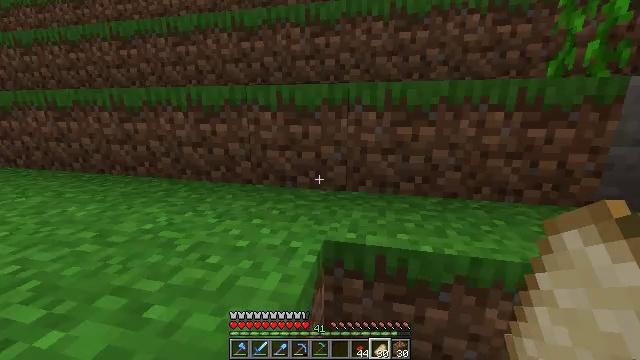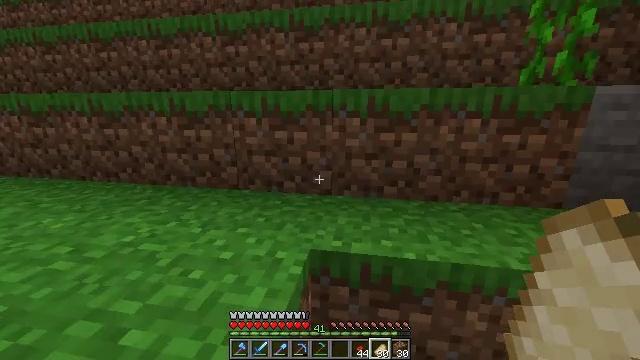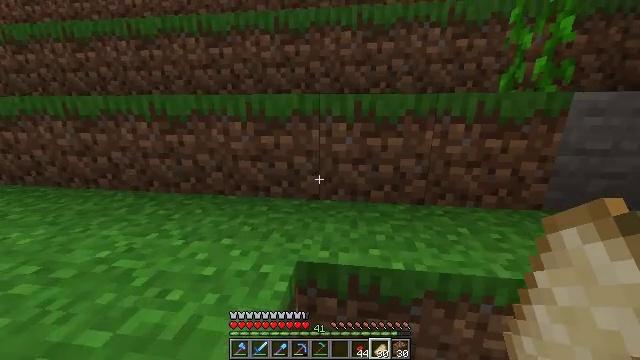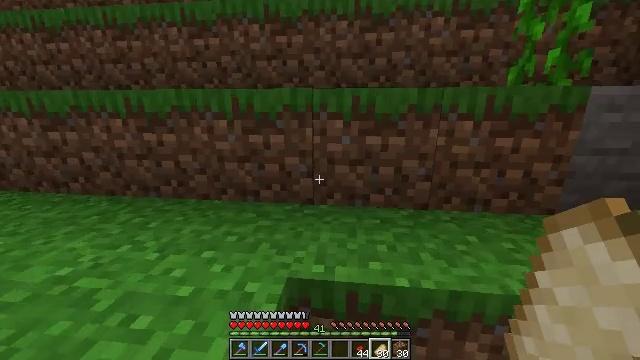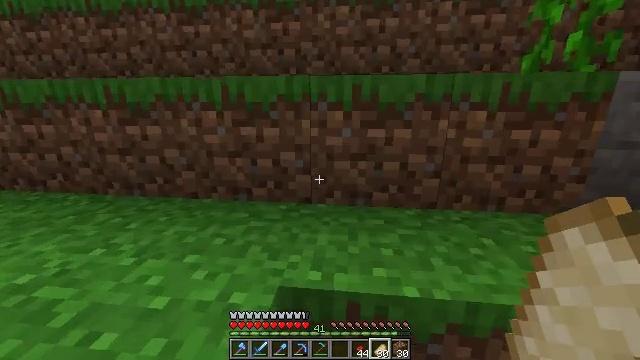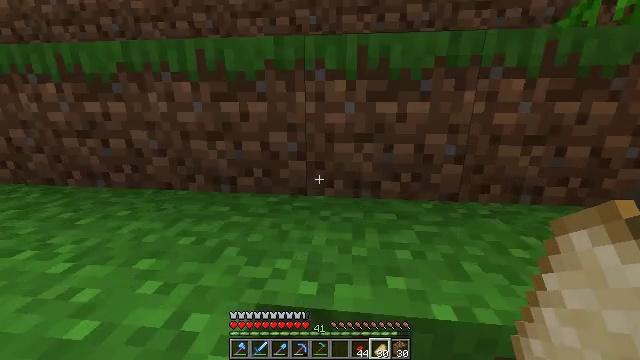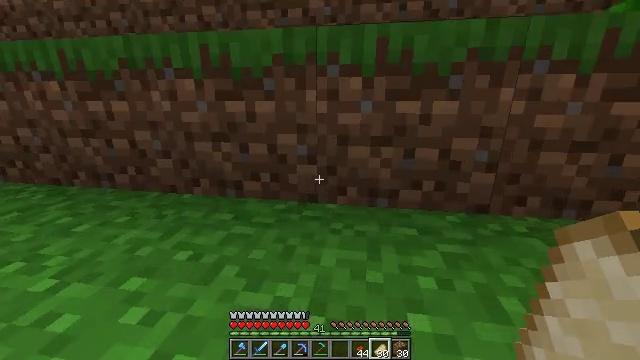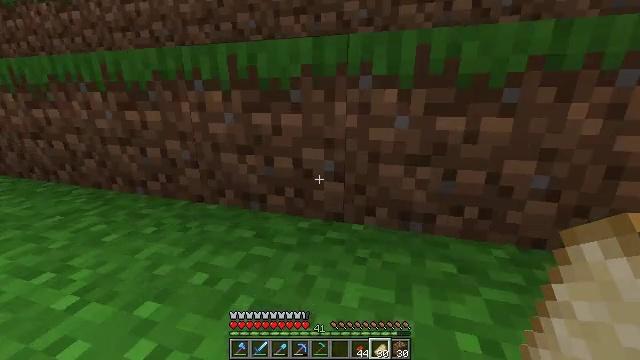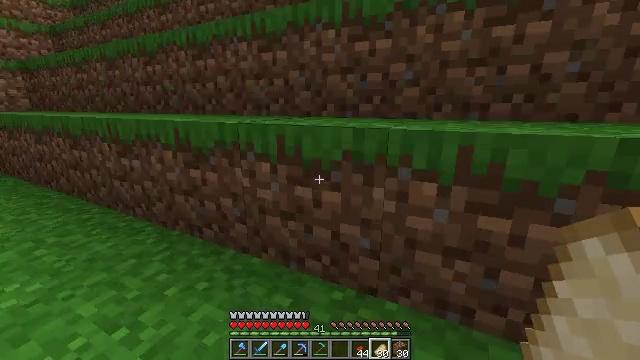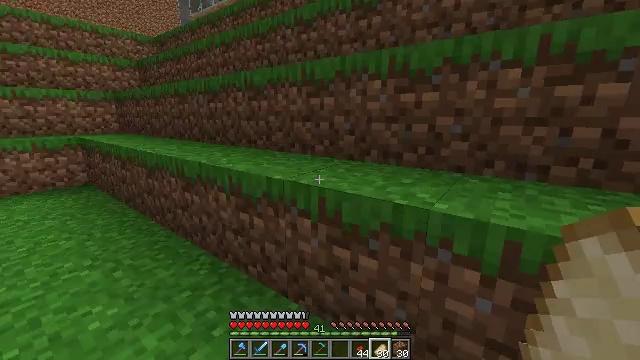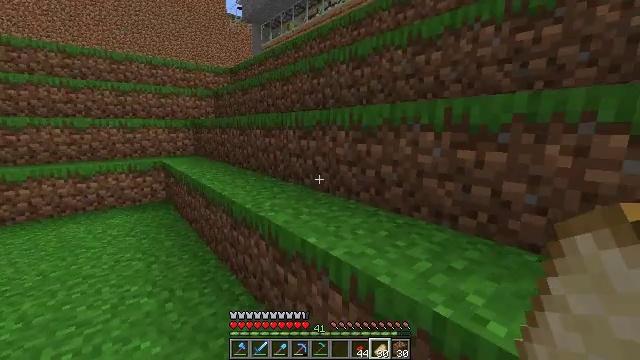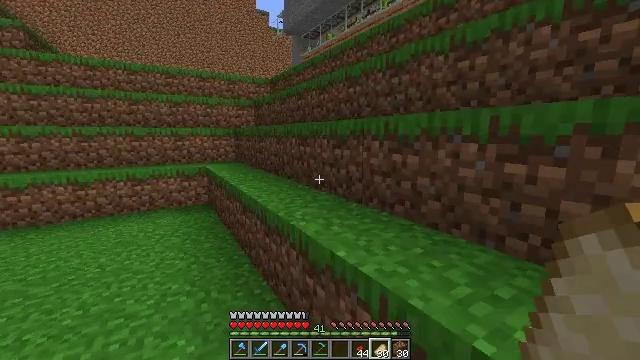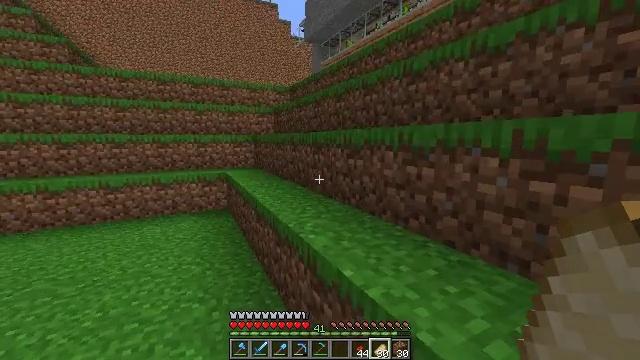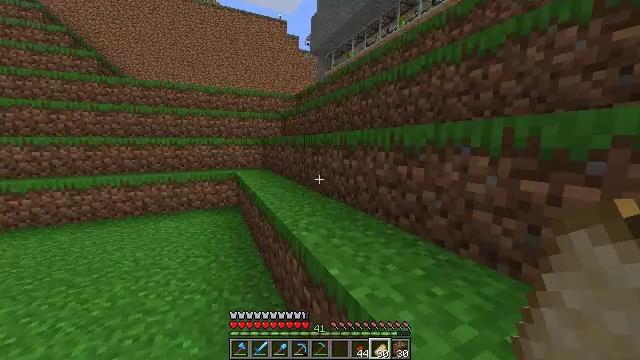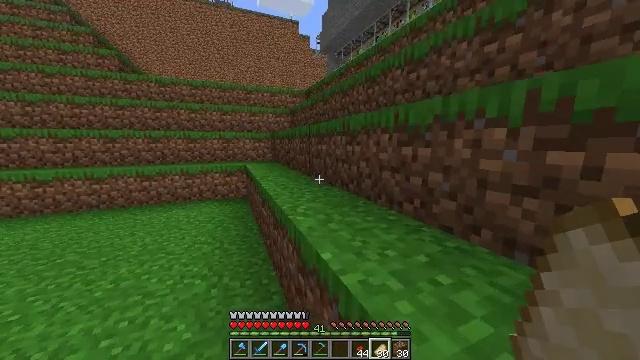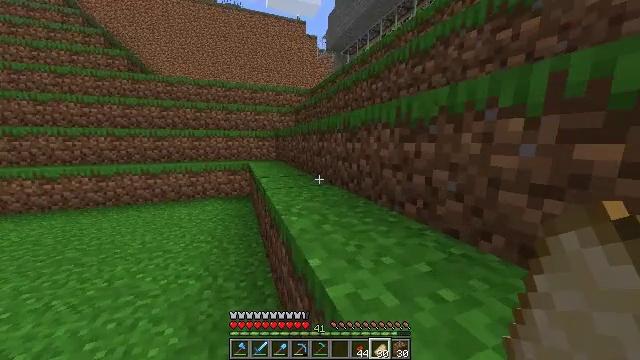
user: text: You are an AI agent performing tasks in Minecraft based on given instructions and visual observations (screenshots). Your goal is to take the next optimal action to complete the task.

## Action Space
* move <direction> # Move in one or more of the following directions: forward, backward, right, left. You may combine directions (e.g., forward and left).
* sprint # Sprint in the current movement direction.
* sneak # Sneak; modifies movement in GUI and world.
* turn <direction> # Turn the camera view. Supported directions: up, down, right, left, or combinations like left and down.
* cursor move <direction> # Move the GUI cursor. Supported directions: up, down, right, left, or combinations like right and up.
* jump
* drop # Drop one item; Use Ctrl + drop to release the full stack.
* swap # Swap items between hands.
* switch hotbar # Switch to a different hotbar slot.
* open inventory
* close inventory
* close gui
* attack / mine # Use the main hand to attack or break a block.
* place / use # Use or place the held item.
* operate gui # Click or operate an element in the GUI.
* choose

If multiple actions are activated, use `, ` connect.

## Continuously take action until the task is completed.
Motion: motion action
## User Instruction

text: Left click on the cartography table to mine it.
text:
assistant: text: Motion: move forward, turn right, jump
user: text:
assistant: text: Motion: move forward, turn right, jump
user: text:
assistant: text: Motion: move forward, sprint, jump
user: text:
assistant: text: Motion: move forward, sprint, jump
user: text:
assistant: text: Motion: move forward, sprint, jump
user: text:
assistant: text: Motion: move forward, sprint, turn left, jump
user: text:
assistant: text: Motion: move forward, turn left, jump
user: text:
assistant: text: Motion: move forward, turn left and up, jump
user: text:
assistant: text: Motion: move forward, turn left and up, jump
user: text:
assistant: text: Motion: move forward, turn left and up, jump
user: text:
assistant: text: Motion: move forward, sprint, turn left and up, jump
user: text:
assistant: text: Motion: move forward, sprint, turn left, jump
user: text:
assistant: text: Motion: move forward, sprint, turn left, jump
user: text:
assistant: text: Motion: move forward, turn left, jump
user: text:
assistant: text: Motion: move forward, turn left, jump
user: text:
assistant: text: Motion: move forward, jump
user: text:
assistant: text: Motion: move forward, jump
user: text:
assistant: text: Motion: move forward, sprint, jump
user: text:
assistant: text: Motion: move forward, sprint, jump
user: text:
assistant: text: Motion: move forward, sprint, jump
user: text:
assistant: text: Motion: move forward, turn right, jump
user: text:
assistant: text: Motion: move forward, turn right, jump
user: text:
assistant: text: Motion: move forward, turn right, jump
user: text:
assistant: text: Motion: move forward, turn right, jump
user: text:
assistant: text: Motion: move forward, jump
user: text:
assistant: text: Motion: move forward, sprint, jump
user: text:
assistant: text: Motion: move forward, sprint, jump
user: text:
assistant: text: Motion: move forward, sprint, jump
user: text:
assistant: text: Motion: move forward, sprint, jump
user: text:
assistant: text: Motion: move forward, jump